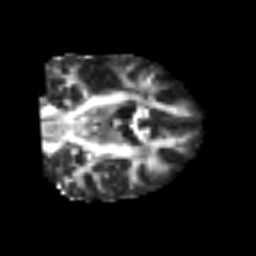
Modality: FA
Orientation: coronal
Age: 56
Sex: male
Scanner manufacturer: siemens
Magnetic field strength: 3 T
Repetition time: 6.1 s
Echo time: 0.101 s